Interaction volume radius: 5 \u00c5
Interaction volume height: 20 \u00c5
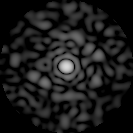
Disorder parameter: 0.83